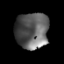
Tissue: prostate
Cell type: T cells
Senescence score: 0.3021
Nuclear area (px): 1178
Mean DAPI intensity: 95.16